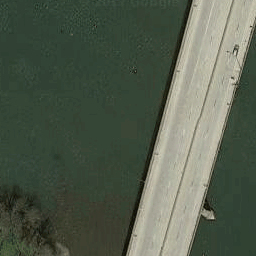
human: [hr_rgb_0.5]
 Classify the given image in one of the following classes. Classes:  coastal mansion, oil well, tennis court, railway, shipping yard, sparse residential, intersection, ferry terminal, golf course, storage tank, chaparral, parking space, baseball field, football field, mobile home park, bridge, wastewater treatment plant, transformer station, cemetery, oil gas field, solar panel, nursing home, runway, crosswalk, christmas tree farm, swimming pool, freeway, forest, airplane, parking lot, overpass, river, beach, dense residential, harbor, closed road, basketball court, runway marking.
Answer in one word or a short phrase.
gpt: bridge